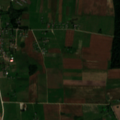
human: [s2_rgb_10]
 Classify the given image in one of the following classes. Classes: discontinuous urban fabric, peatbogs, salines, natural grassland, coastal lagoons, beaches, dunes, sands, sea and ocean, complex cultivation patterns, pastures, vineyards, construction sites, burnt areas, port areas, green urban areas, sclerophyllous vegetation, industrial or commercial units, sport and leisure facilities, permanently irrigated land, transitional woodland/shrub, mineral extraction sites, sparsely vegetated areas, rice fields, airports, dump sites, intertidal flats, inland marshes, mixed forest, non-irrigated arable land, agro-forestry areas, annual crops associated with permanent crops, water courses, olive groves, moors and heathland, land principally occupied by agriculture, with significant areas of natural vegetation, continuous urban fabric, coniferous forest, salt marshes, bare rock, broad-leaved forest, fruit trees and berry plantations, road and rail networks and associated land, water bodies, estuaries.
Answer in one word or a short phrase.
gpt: discontinuous urban fabric, non-irrigated arable land, complex cultivation patterns, broad-leaved forest, mixed forest